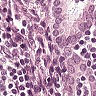
Metastatic tissue present: yes